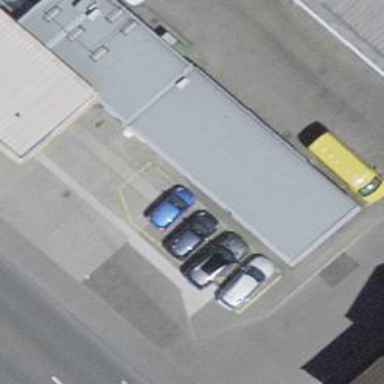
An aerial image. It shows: Convenience shop.